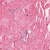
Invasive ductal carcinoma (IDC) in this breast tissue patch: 0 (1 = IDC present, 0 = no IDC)